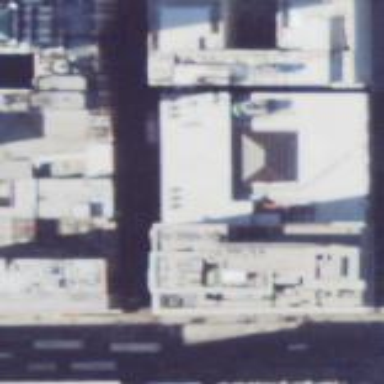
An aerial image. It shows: Brown office building.